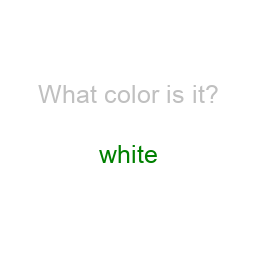
Color: green
Color name shown: white
Background color: white
Question text color: silver